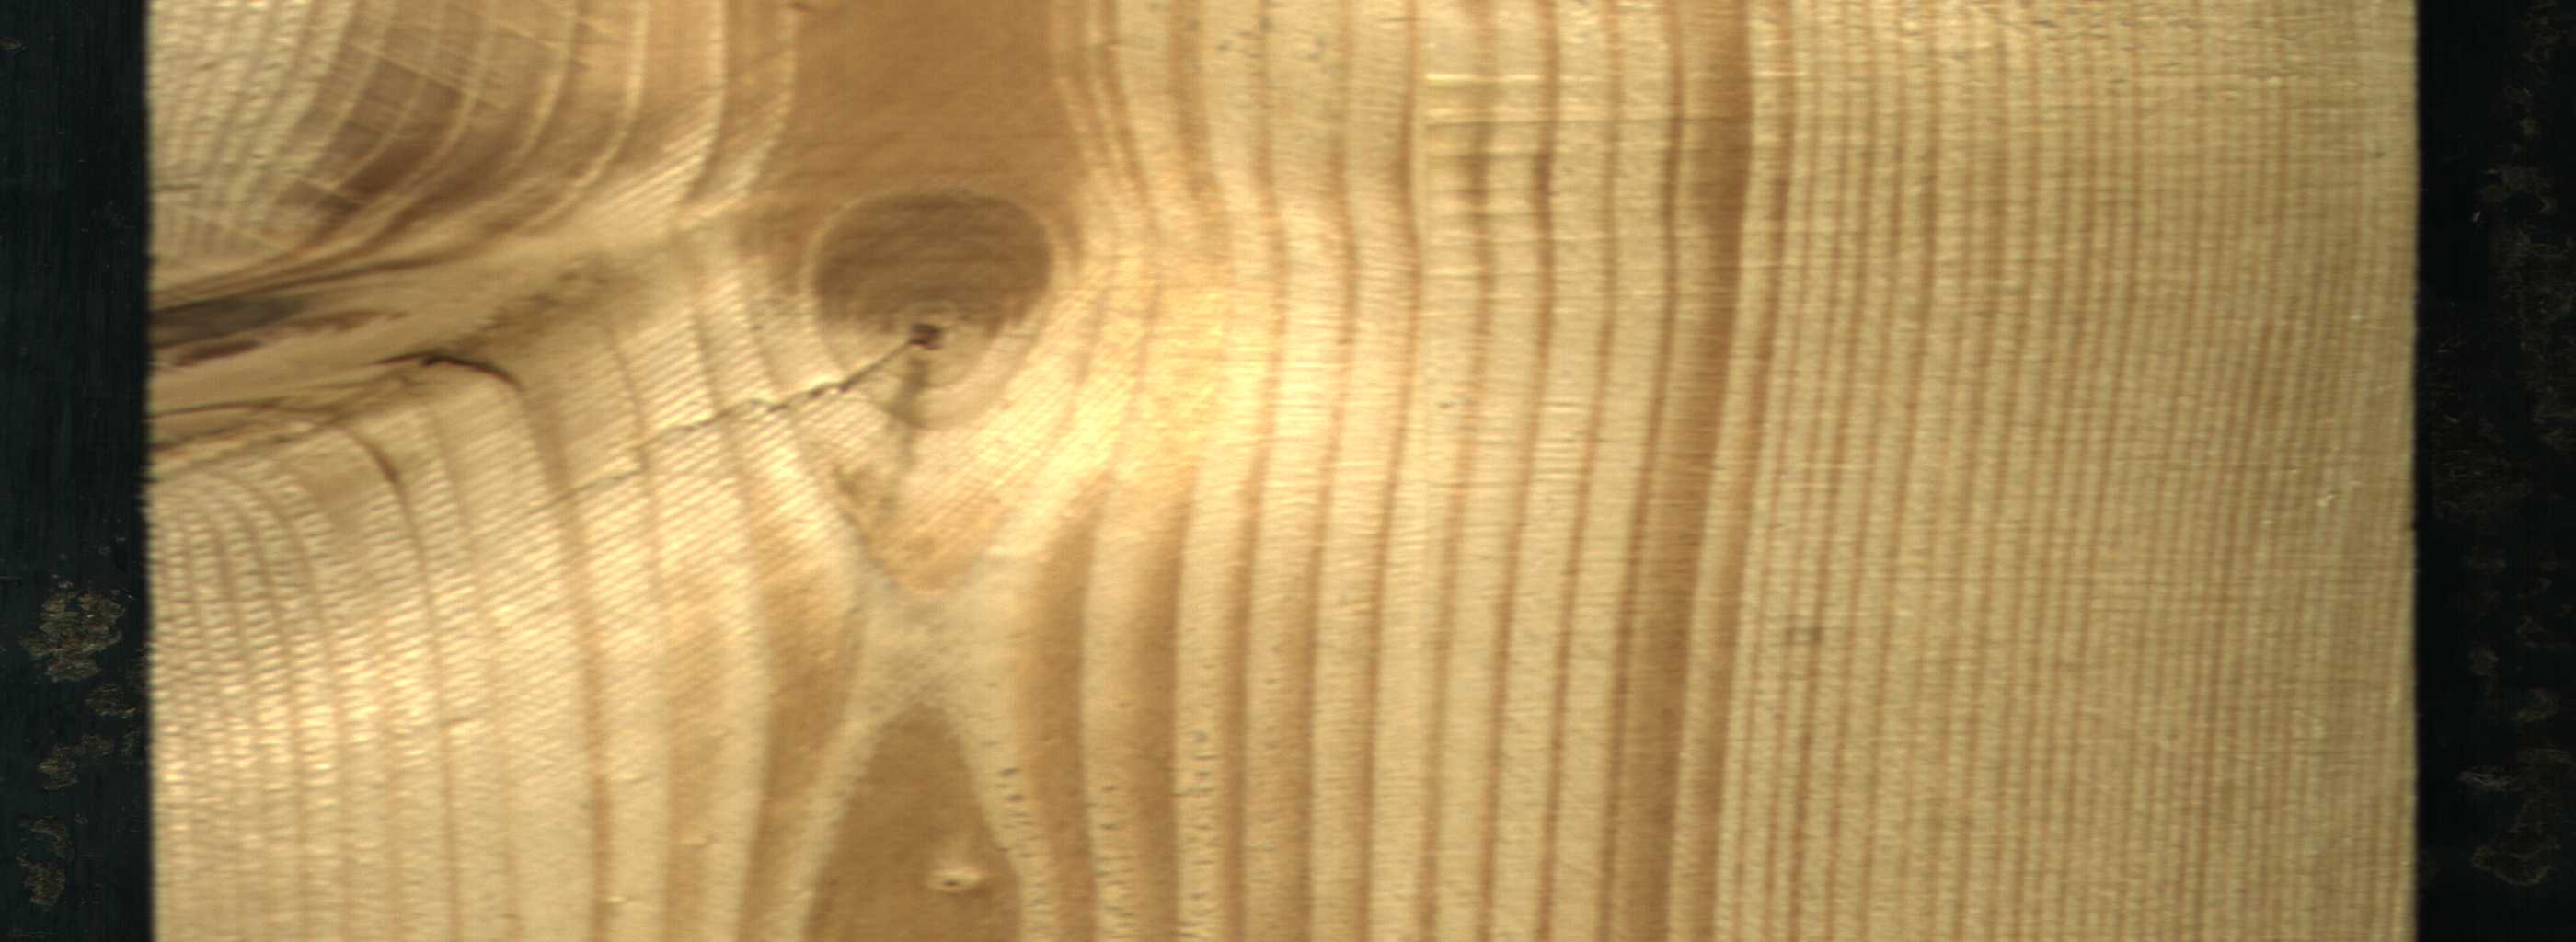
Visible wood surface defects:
Live_Knot
Live_Knot
Live_Knot